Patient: sex M, age 57
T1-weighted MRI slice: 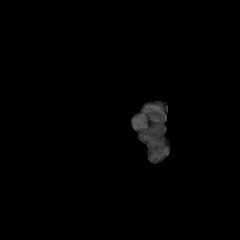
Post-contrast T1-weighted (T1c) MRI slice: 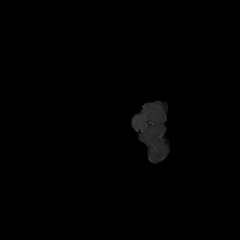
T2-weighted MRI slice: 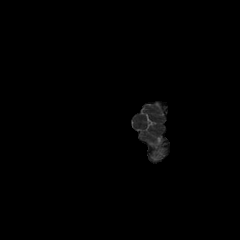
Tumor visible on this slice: no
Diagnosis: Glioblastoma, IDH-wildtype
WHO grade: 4